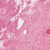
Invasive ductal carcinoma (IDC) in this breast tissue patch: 0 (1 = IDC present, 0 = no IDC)